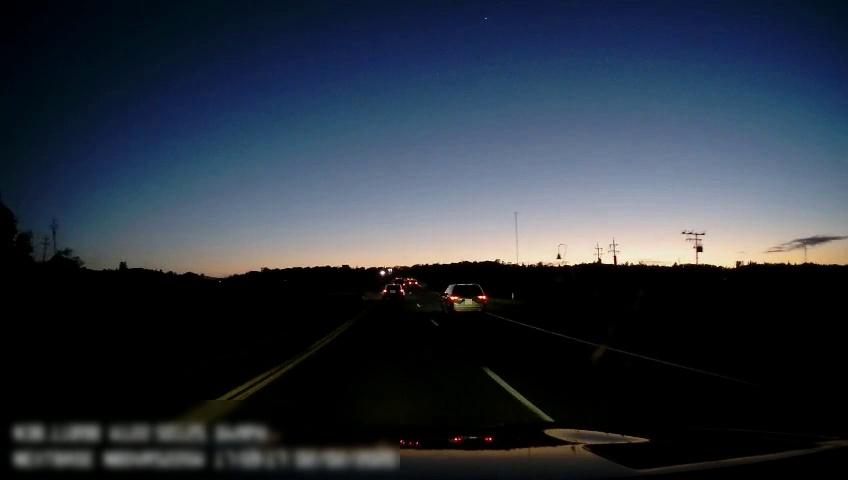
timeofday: Dusk/Dawn/Twilight
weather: Sunny
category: Drivable Space
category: Vehicles | SUV
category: Vehicles | Car
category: Vehicles | Car
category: Lanes | Current Lane
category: Lanes | Current Lane
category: Lanes | Alternate Lane